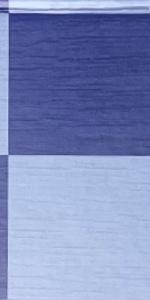
Label: Empty